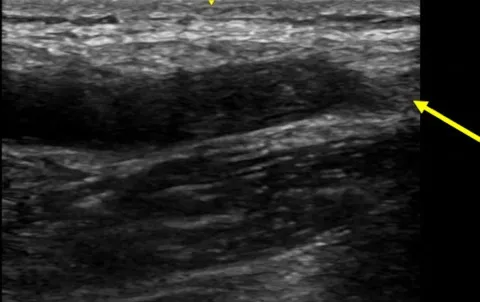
Point of care ultrasound in a longitudinal view utilizing a linear probe to visualize embolic material occluding the lumen of the proximal right brachial artery (yellow arrow).
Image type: radiology (ultrasound)